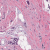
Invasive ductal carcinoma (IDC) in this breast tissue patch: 1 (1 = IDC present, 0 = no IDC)